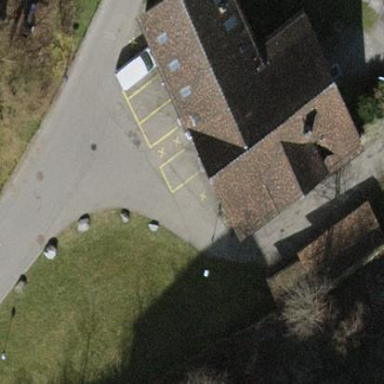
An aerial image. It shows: Detached historic building with gabled roof.